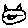
Label: cat